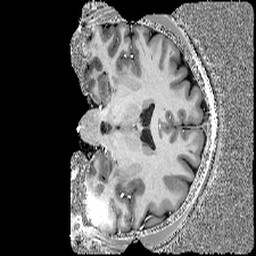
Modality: T1w
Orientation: coronal
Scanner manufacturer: siemens
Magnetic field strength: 6.98 T
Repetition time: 4 s
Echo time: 0.00308 s